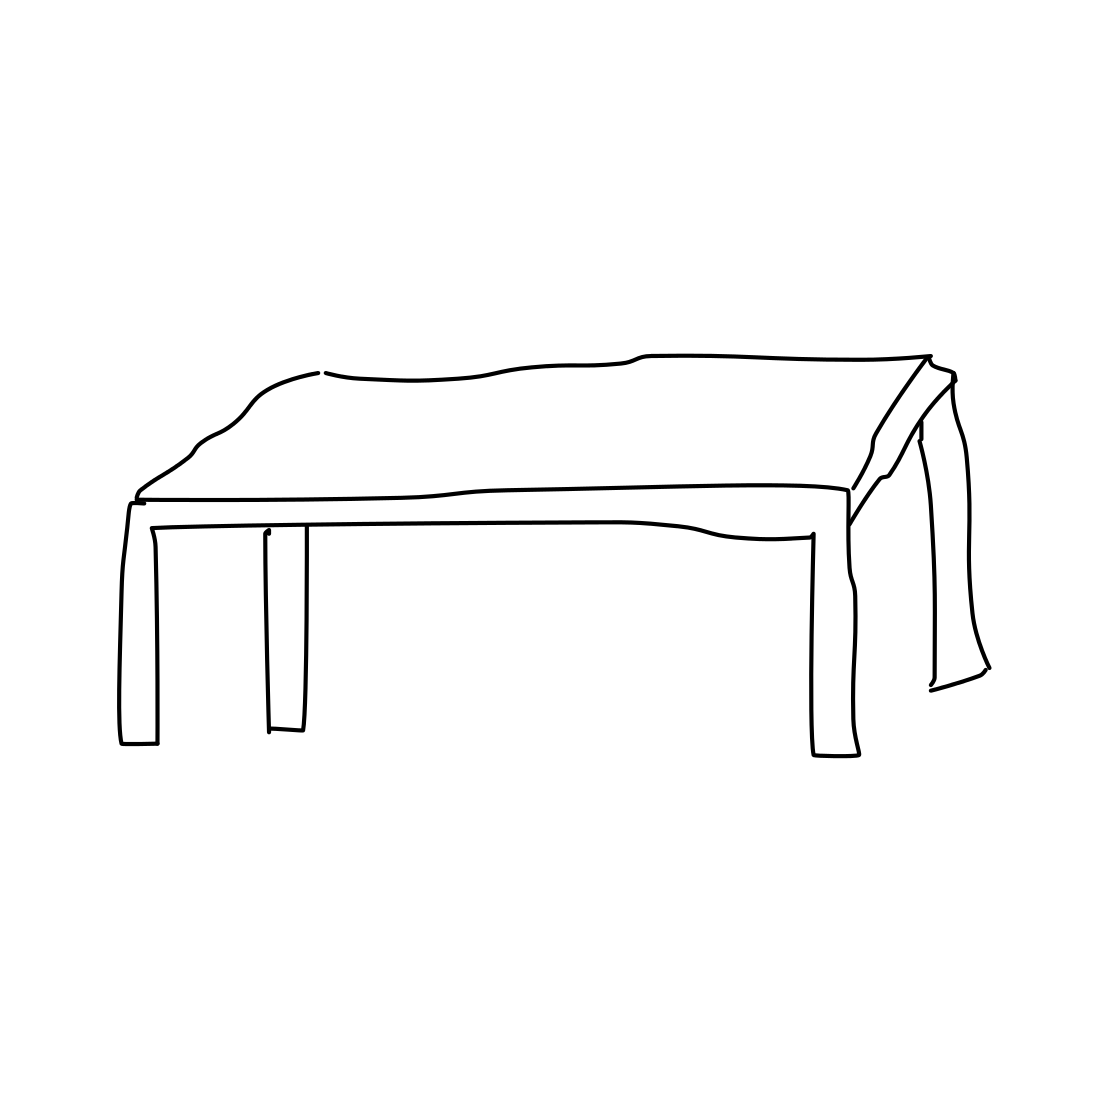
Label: table